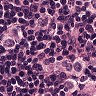
Metastatic tissue present: yes